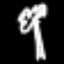
Label: palm tree